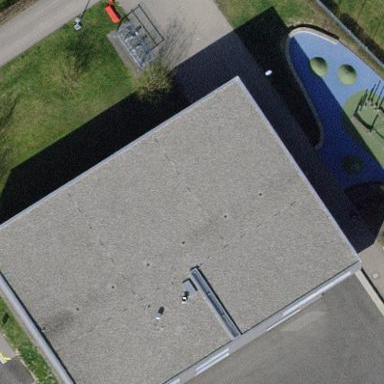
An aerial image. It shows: School building.